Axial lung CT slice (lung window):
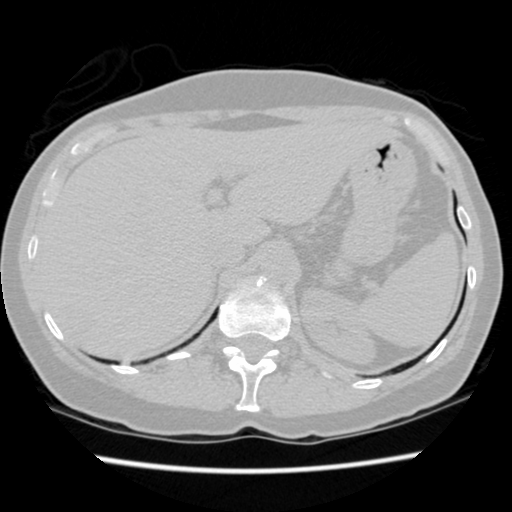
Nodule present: no